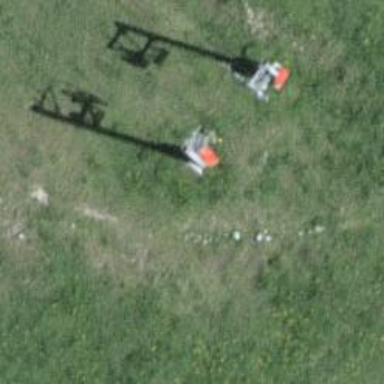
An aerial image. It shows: Pylon for aerialway.